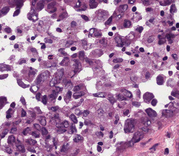
Tumor epithelial tissue: yes
Tumor-associated stroma tissue: yes
Normal tissue: no